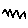
Label: zigzag